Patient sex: M
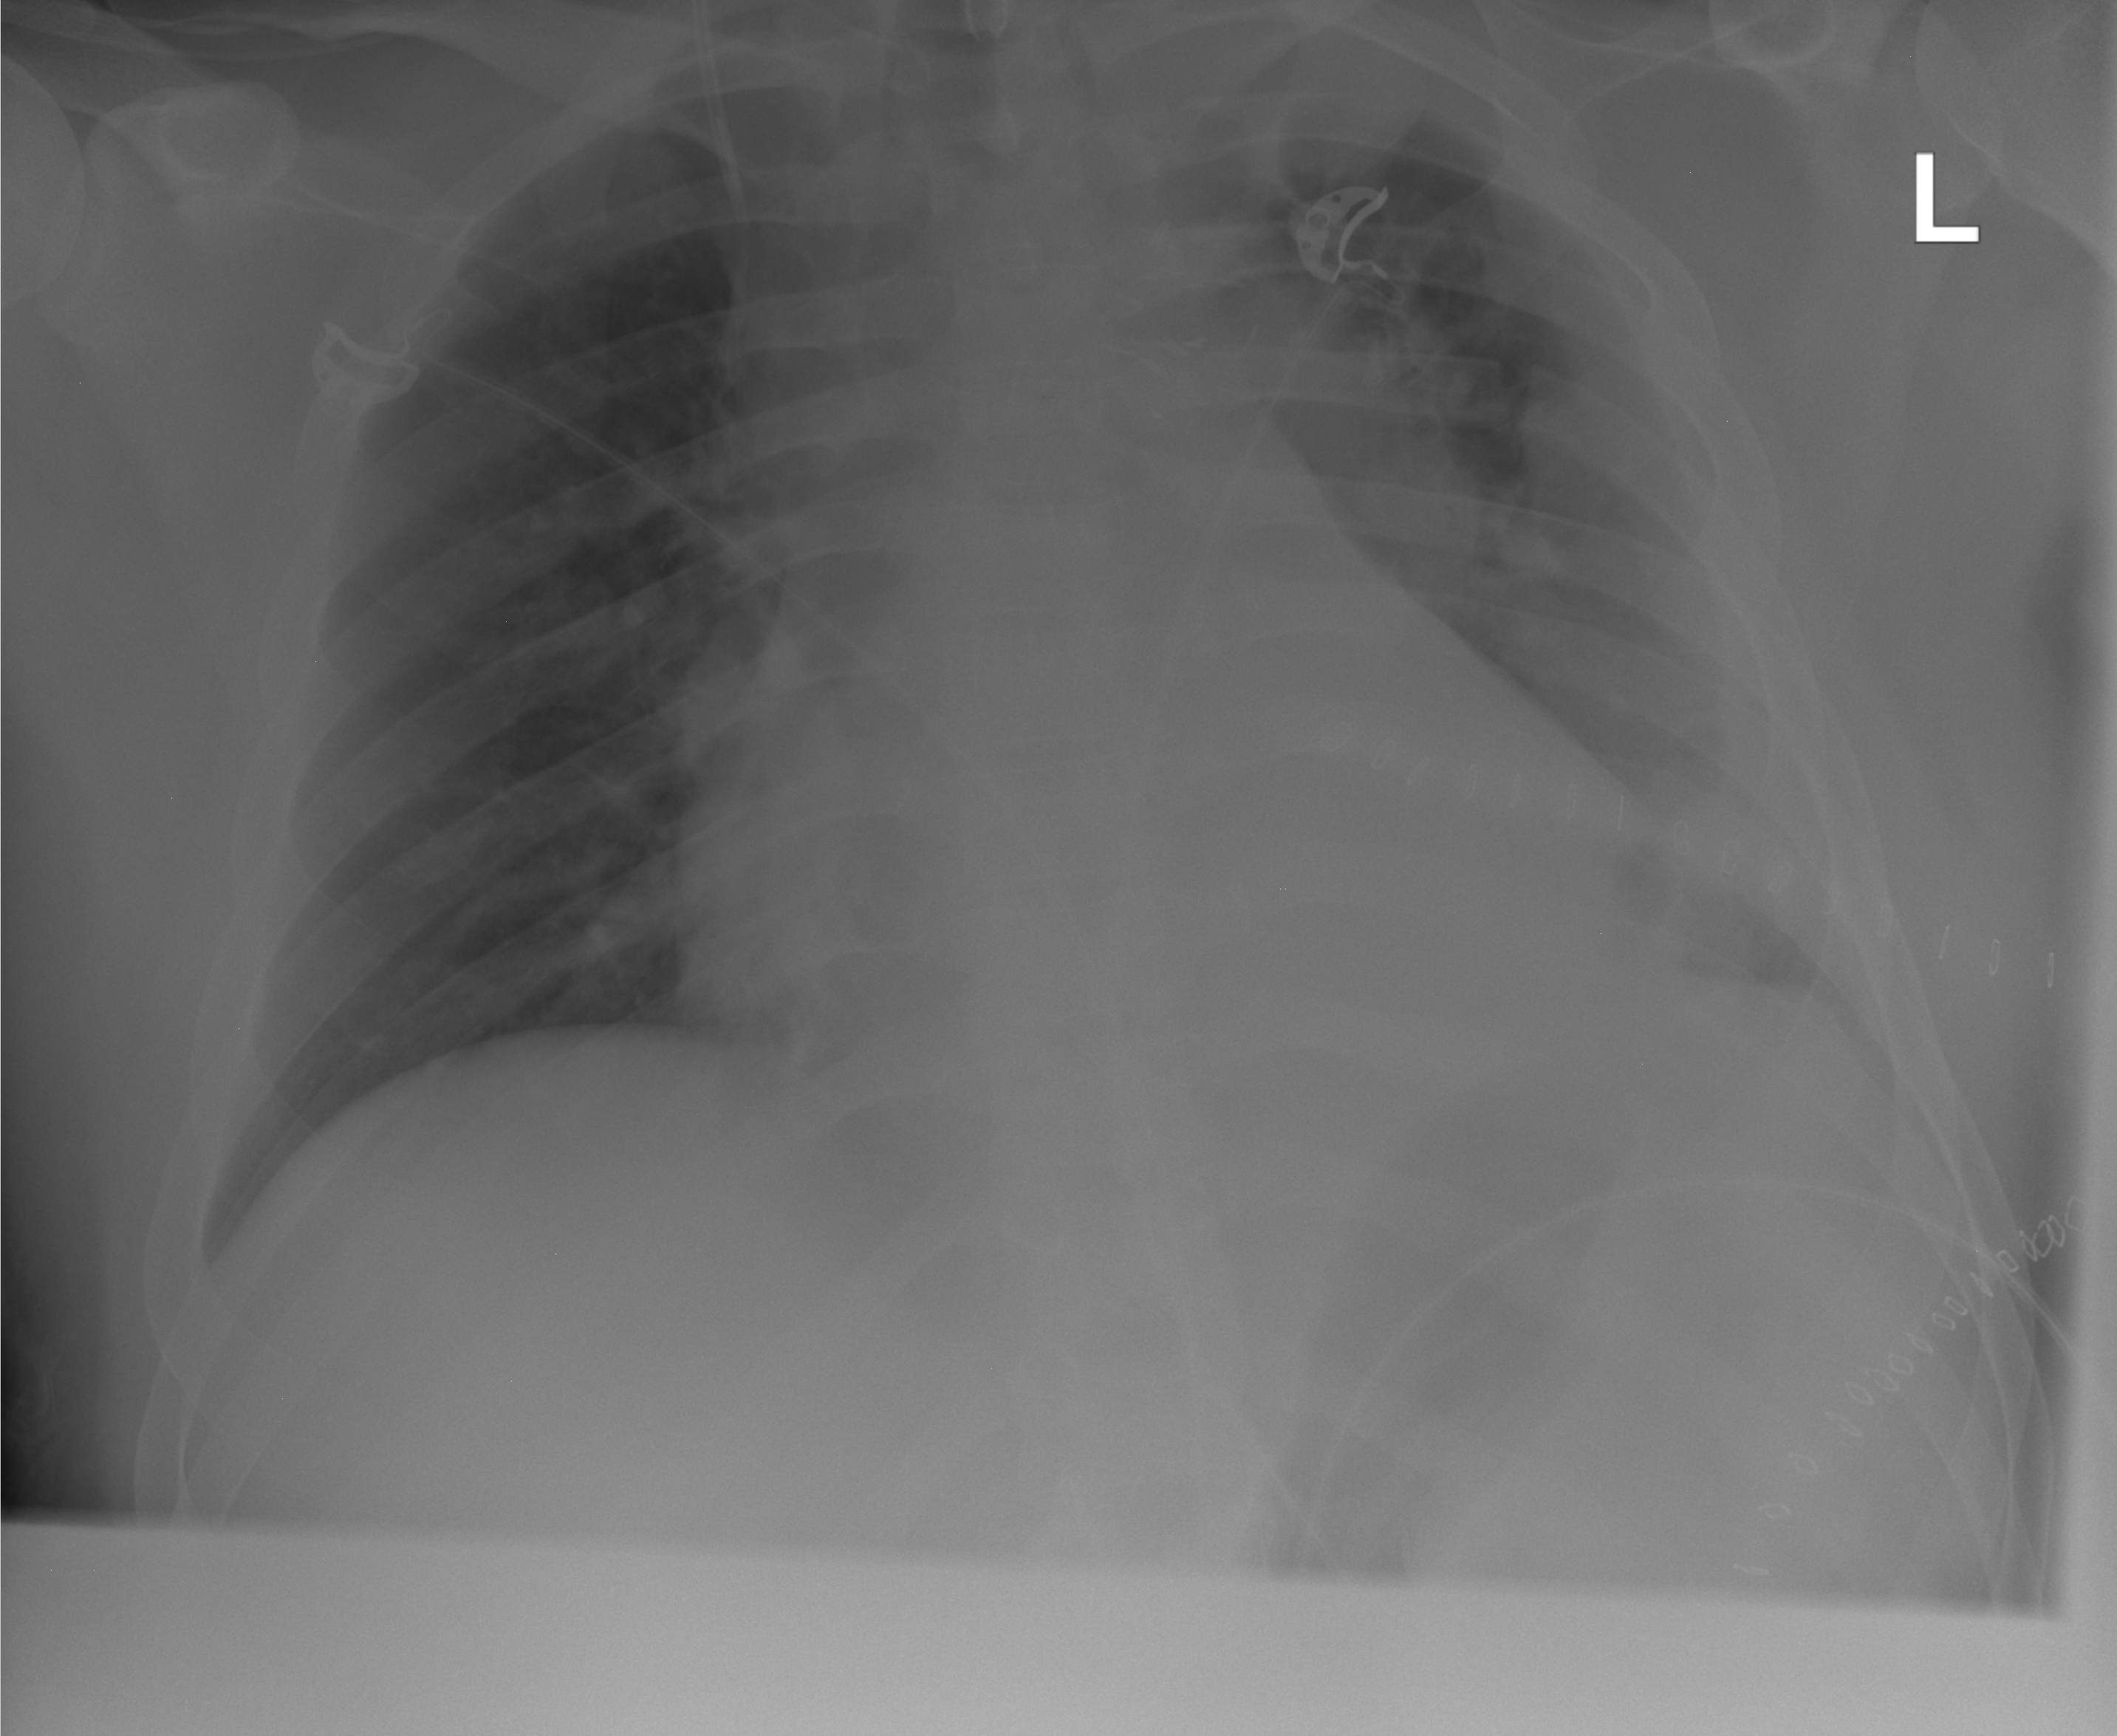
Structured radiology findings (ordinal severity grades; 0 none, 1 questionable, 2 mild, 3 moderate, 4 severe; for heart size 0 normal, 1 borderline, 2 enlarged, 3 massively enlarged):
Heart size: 2
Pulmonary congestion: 0
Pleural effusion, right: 0
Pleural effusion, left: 3
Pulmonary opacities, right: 0
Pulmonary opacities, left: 2
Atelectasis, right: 0
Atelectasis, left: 3